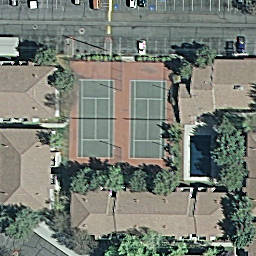
Label: tennis court